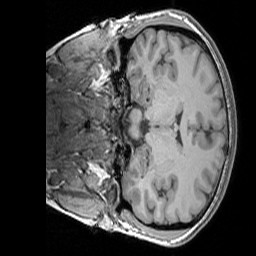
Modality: T1w
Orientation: coronal
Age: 21
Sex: female
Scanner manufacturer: siemens
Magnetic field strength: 3 T
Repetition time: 1.83 s
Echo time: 0.00303 s